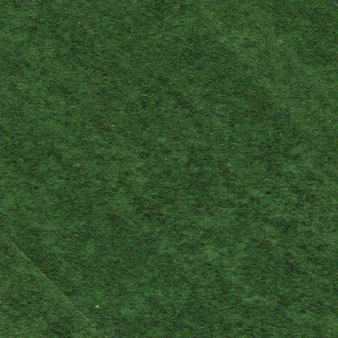
Label: other